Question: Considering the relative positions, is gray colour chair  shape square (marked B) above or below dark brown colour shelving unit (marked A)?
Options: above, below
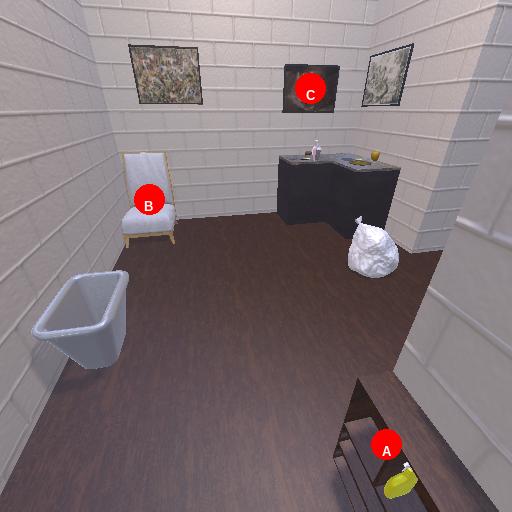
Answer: above